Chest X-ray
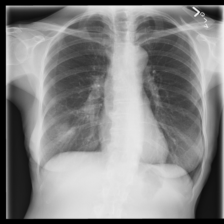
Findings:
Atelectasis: negative
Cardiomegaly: negative
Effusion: negative
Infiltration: negative
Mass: negative
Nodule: negative
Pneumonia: negative
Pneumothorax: negative
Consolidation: negative
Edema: negative
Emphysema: negative
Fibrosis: negative
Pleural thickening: negative
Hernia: negative